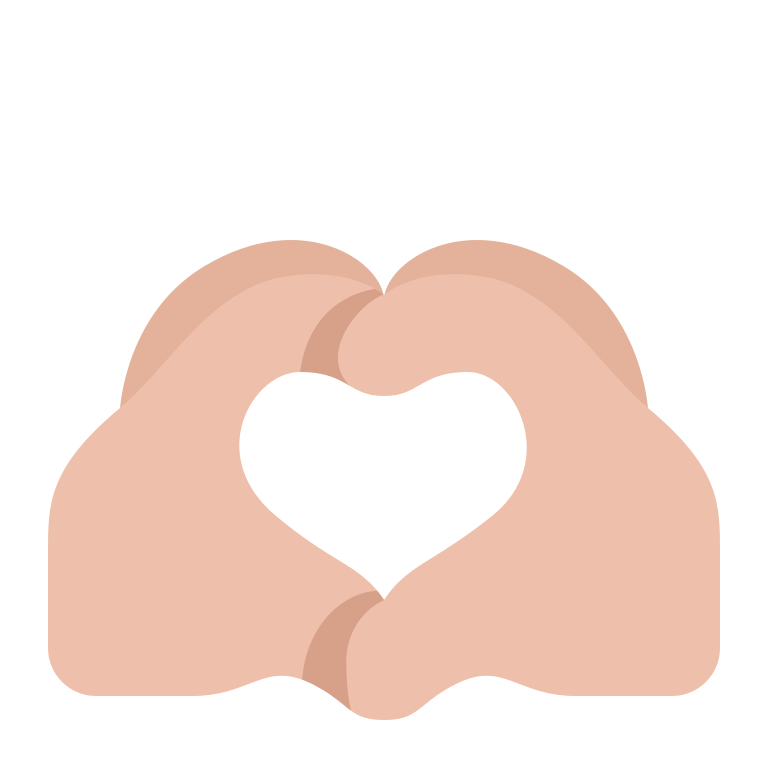
heart hands flat  light